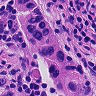
Metastatic tissue present: yes